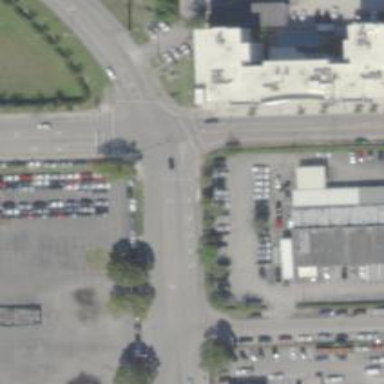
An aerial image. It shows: Footway with asphalt surface and marked with lines at the crossing.